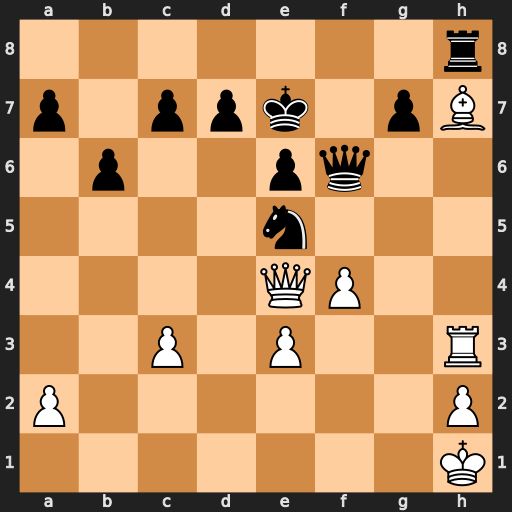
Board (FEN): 7r/p1ppk1pB/1p2pq2/4n3/4QP2/2P1P2R/P6P/7K
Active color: w
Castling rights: -
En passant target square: -
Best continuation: Qxe5 Qxe5 fxe5